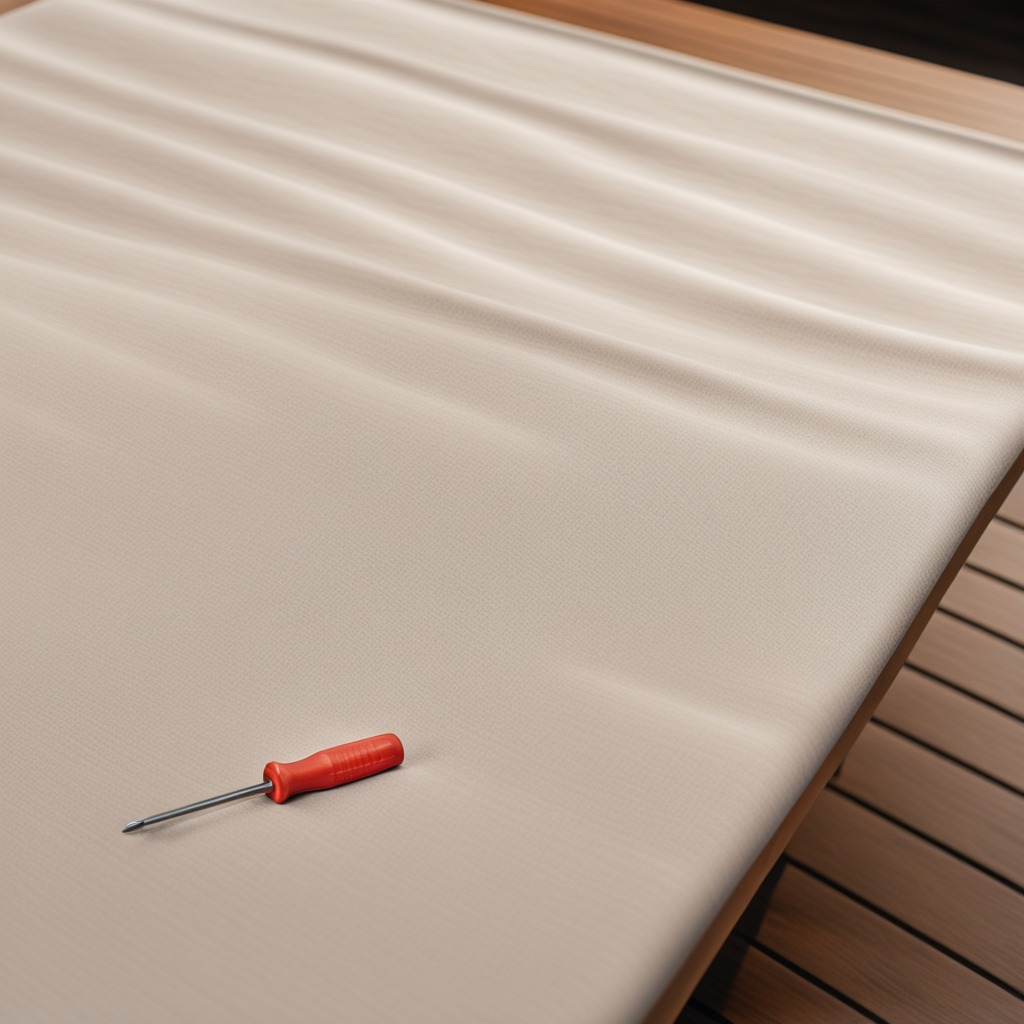
A screwdriver lies on a wooden table in an outdoor workshop during daytime bright natural light soft shadows worn but beneath the cloth.